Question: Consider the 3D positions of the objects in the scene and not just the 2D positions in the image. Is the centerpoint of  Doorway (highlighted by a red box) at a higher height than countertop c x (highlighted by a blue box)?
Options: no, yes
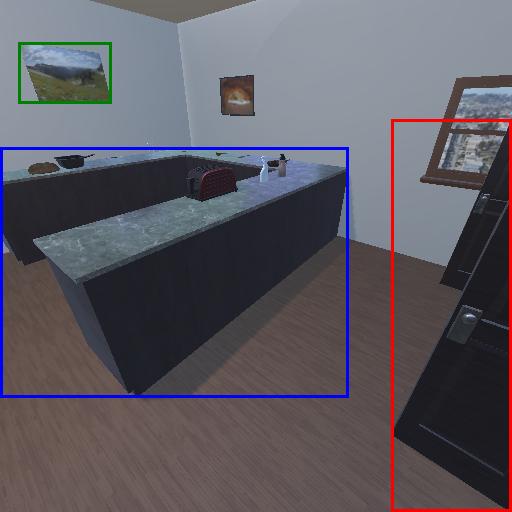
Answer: no